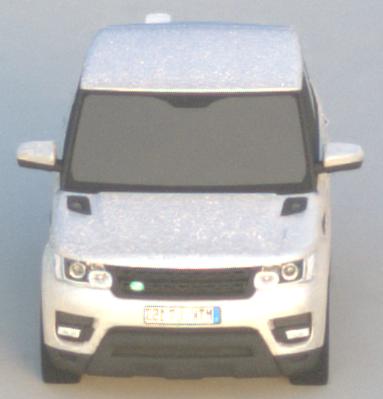
Make: Land Rover
Model: Range Rover Sport 5.0 V8 SC
Detailed model: Range Rover Sport (II)
Model produced from: 2013/09
Model produced until: 2015/07
Doors: 5
Color: white
Road condition: dry road
Daytime: dawn
Contrast: medium contrast